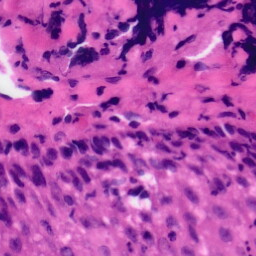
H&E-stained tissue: Tonsil